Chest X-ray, PA view. Patient: 45 years old, sex F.
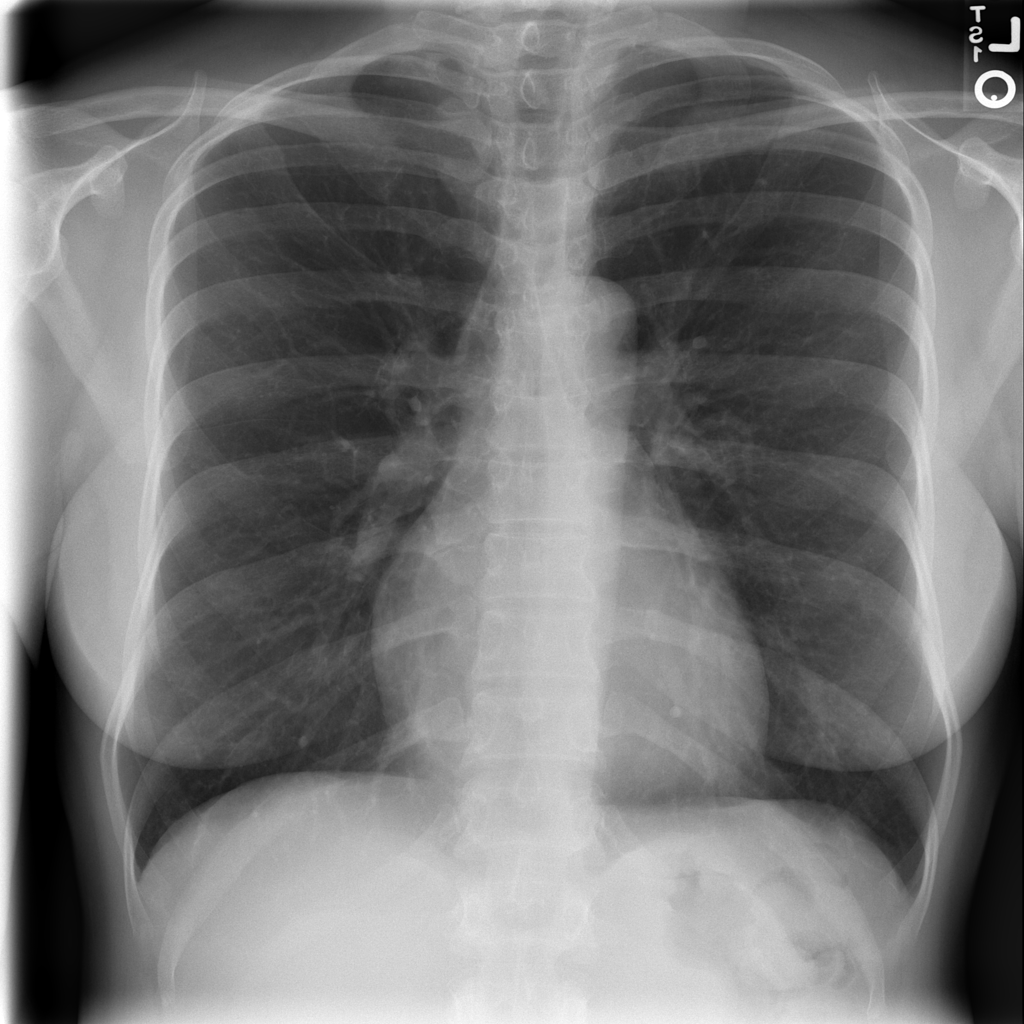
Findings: No Finding